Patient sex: F
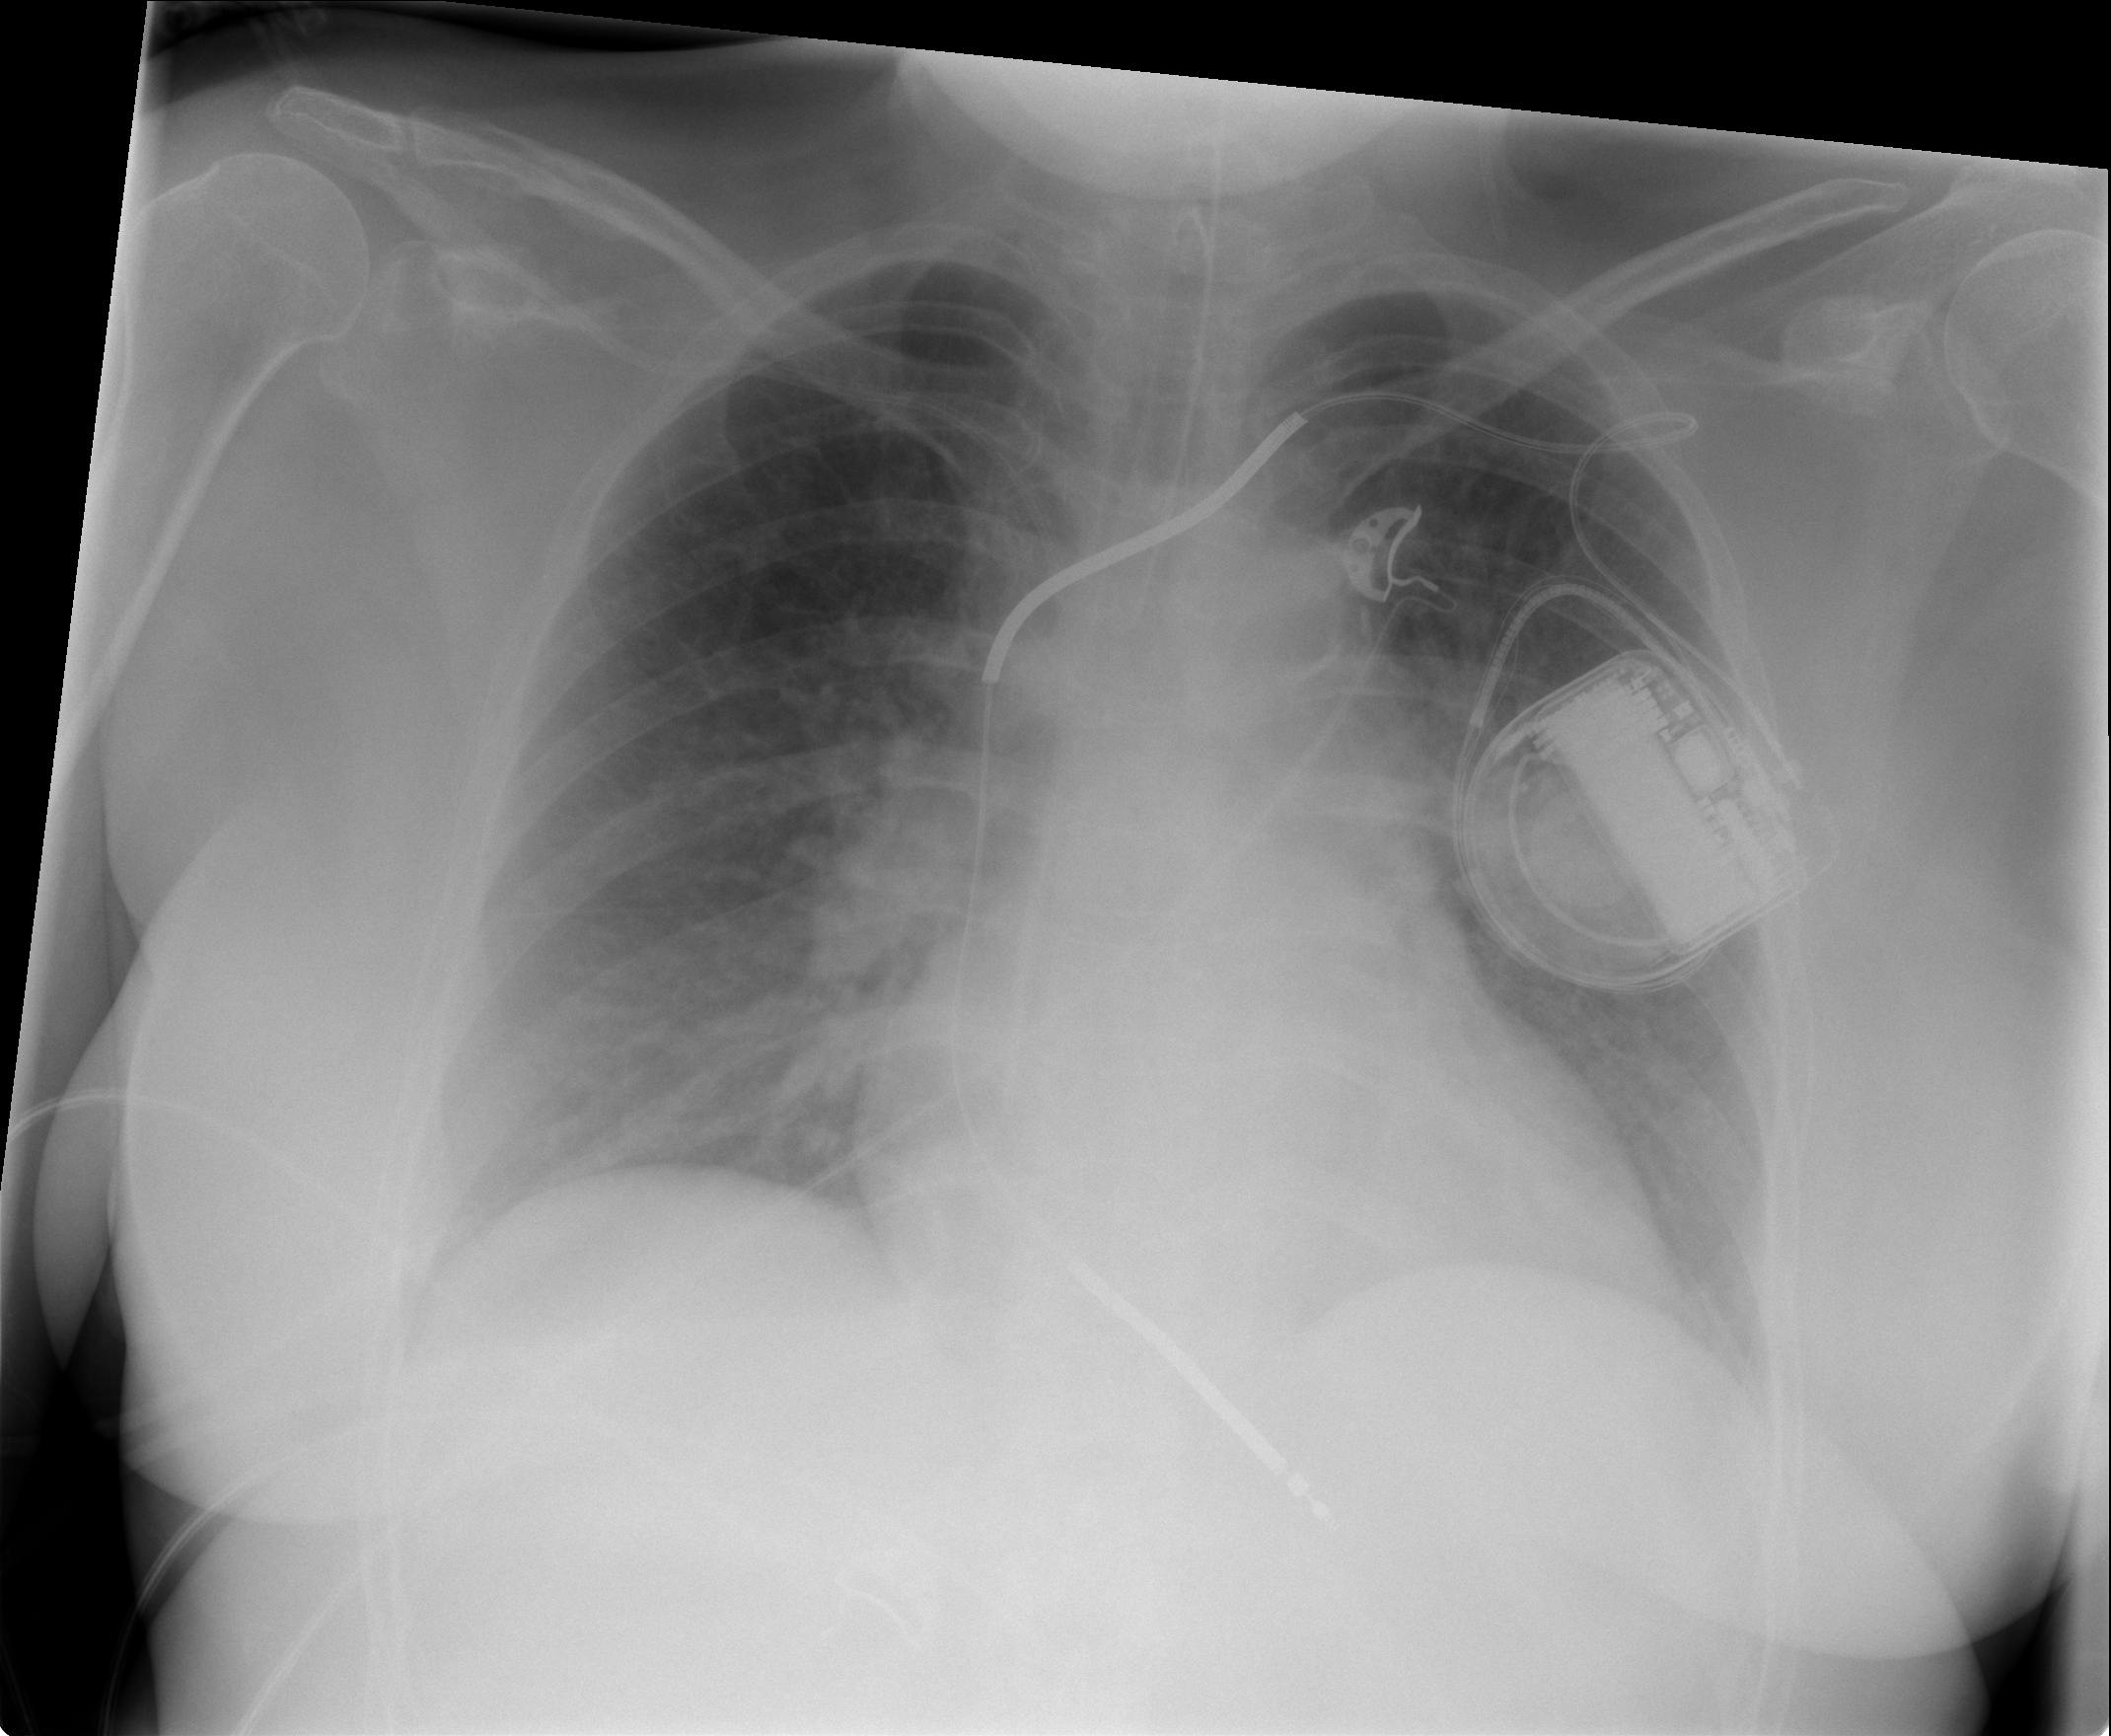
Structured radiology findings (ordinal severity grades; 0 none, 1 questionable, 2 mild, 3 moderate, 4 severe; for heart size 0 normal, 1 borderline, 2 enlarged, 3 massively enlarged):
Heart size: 0
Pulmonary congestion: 2
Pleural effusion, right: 0
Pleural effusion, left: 0
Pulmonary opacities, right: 0
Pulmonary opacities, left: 0
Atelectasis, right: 0
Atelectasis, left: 0